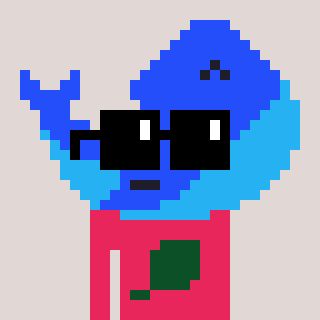
a pixel art character with square black sunglasses, a whale-shaped head and a redpinkish-colored body on a warm background